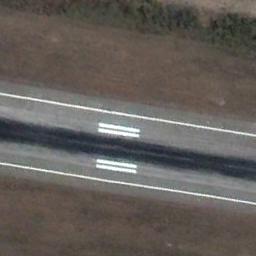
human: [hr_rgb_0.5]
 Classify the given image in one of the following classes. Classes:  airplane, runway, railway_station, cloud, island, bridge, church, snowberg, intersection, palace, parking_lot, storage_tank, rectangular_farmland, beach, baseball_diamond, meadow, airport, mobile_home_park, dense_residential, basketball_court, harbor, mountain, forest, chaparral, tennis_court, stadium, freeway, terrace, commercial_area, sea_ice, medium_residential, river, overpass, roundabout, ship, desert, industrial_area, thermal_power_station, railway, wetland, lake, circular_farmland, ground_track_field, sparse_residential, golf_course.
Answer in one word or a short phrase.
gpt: runway